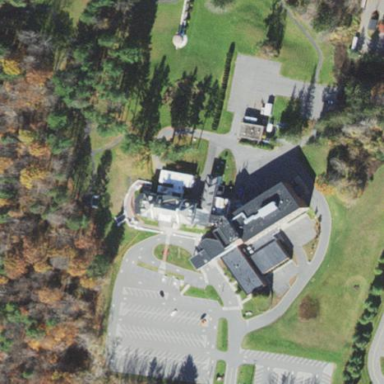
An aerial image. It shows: Healthcare facility identified as hospital.